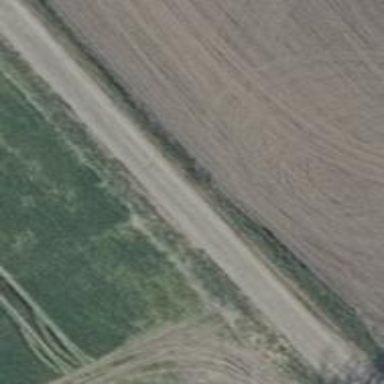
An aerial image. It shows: Paved track with grade 3 quality surface.